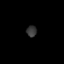
Tissue: skin
Cell type: Endothelial cells
Senescence score: 0.7616
Nuclear area (px): 111
Mean DAPI intensity: 54.568